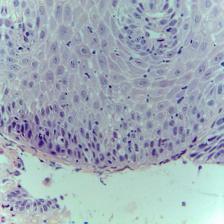
Diagnosis: Normal